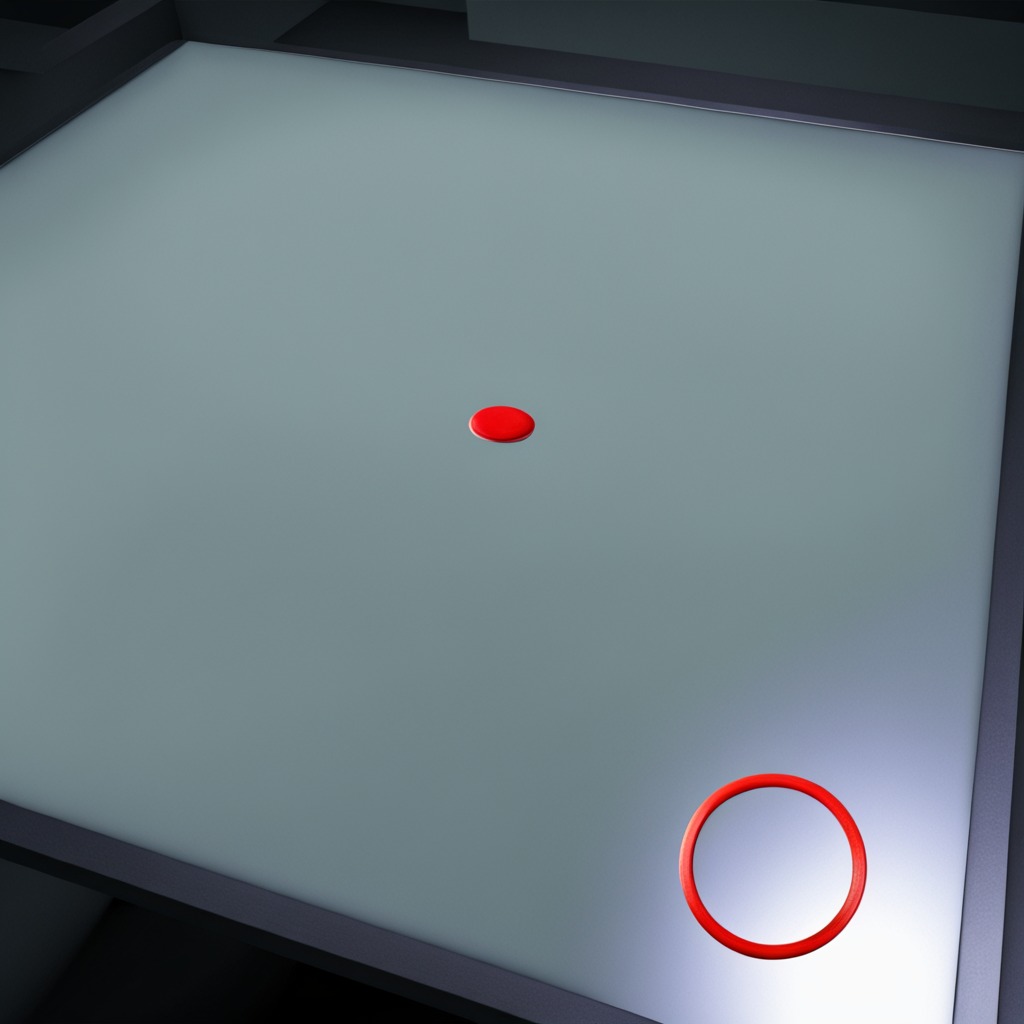
A rubber O-ring is lying on a clean empty table in a railway signal maintenance room lit by harsh overhead fluorescents.